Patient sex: M
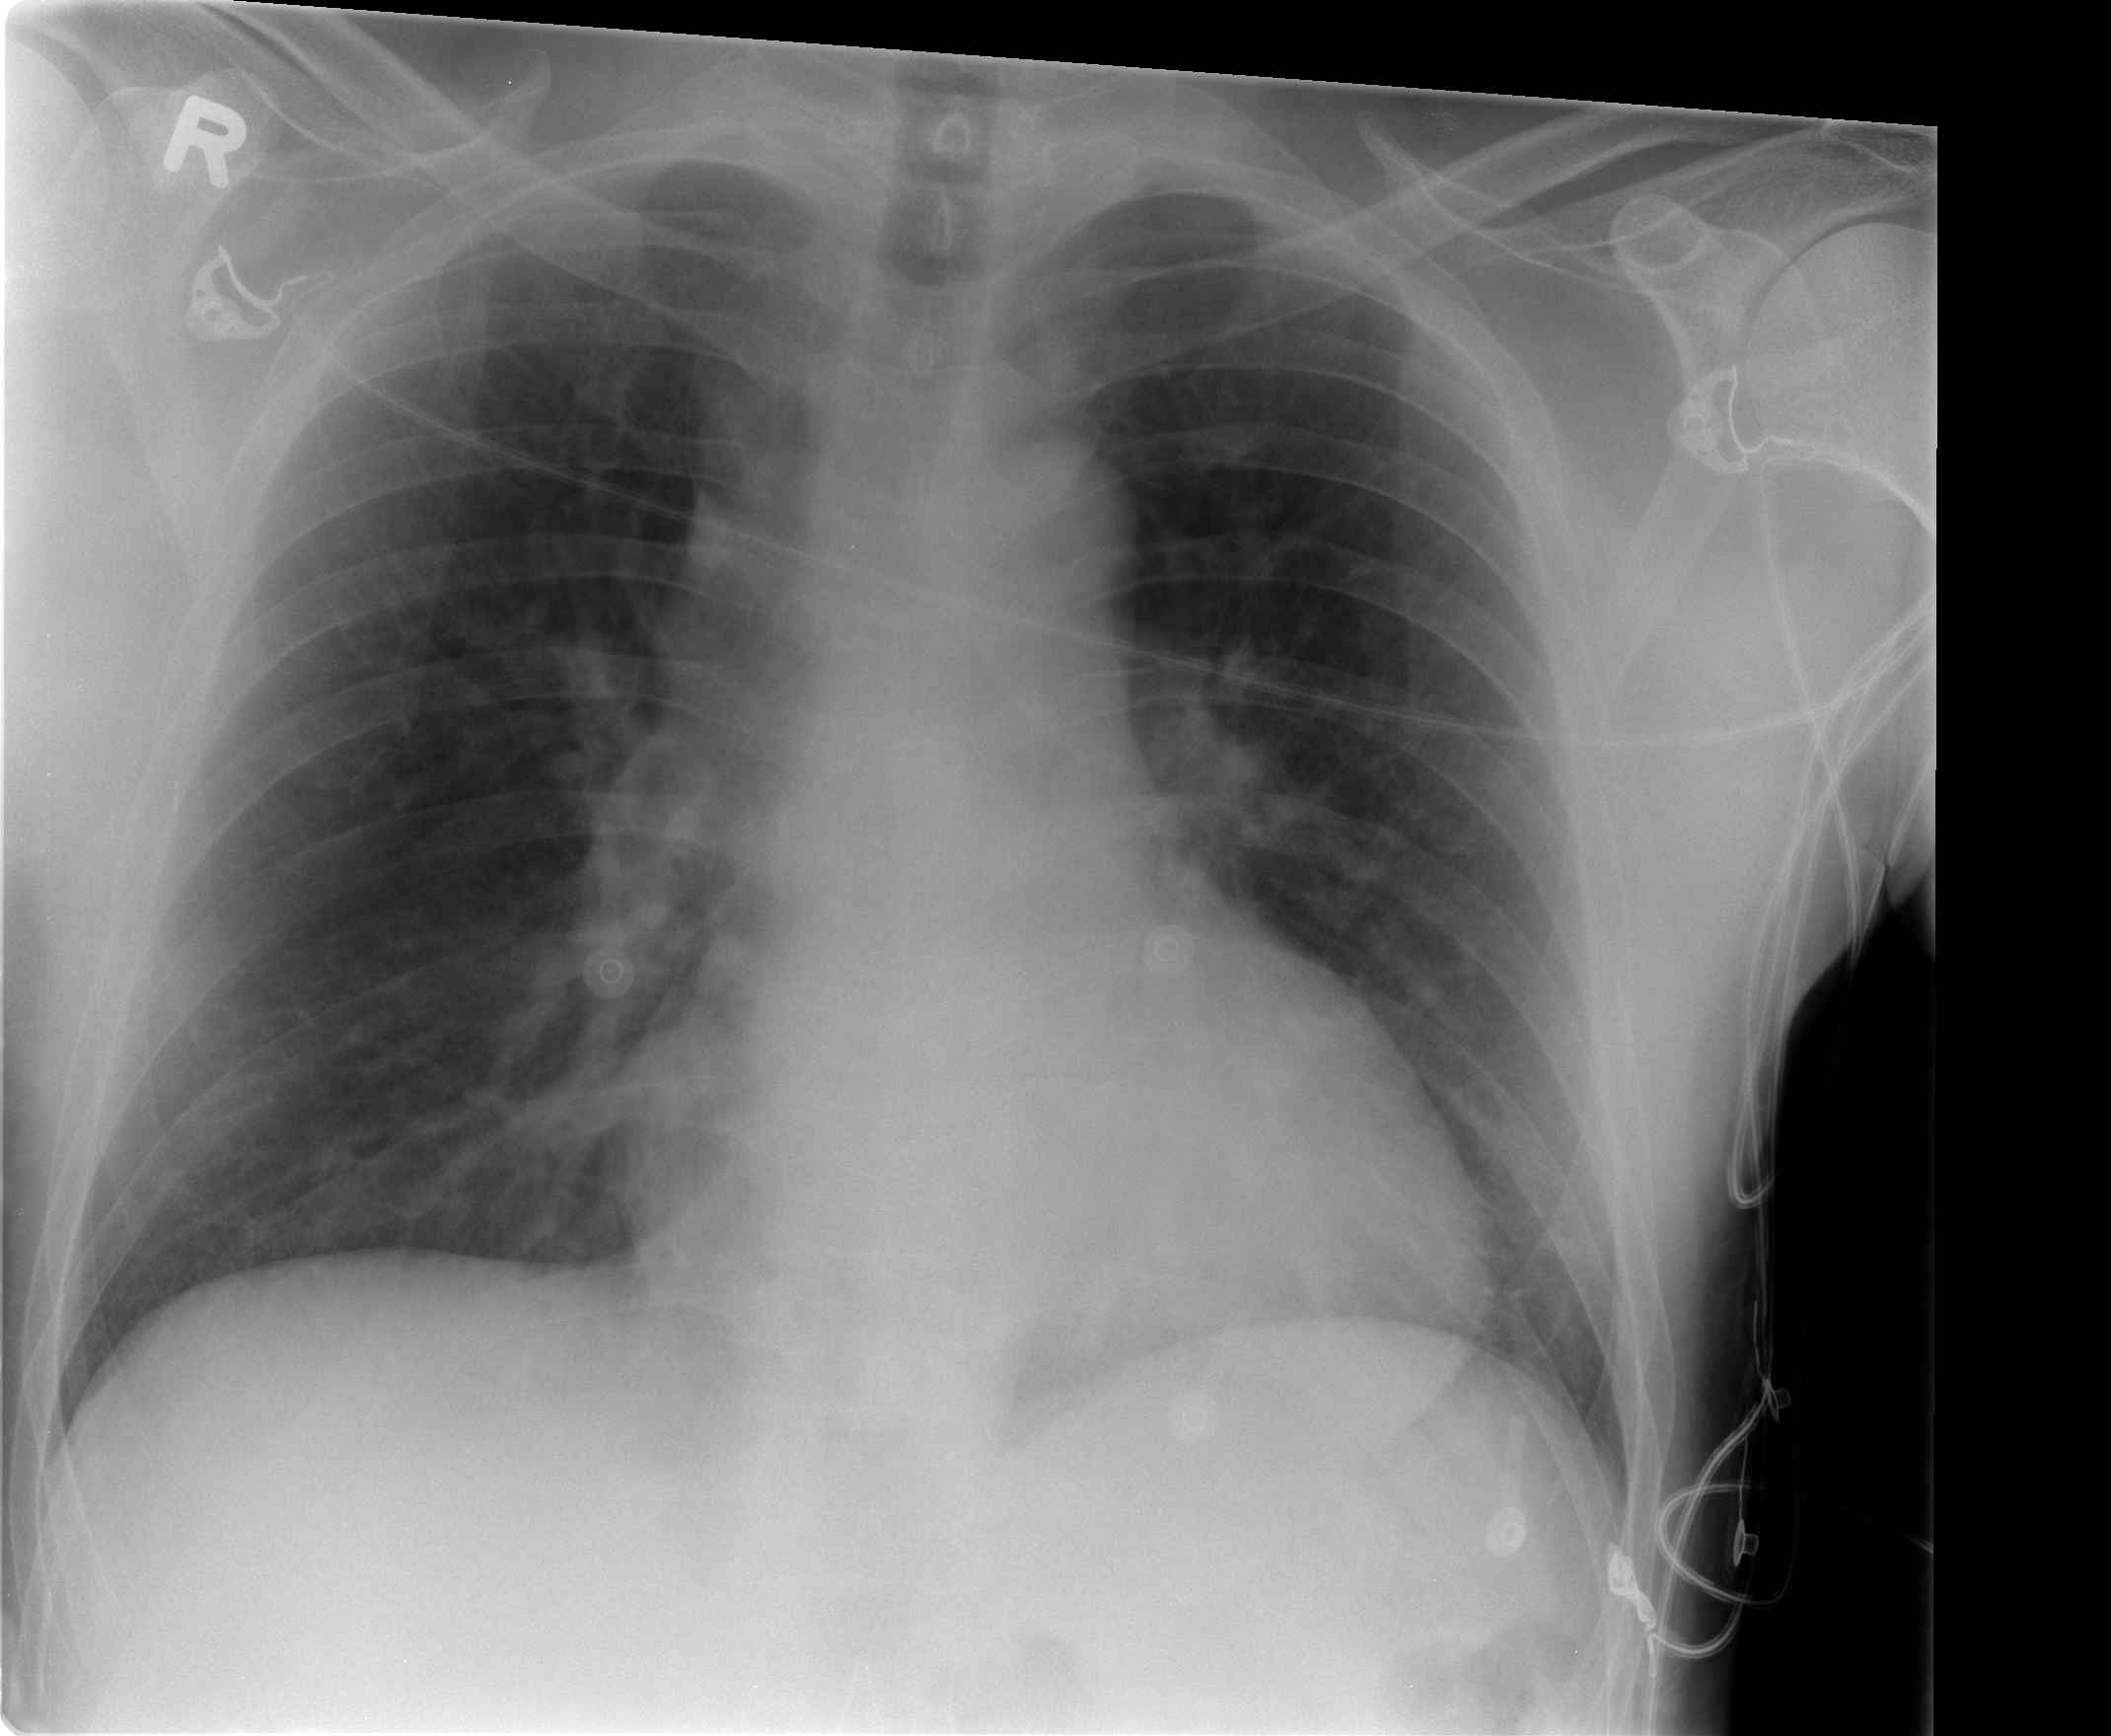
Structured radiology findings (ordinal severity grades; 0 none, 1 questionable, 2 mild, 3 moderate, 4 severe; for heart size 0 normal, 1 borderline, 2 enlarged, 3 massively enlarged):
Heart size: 0
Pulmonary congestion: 1
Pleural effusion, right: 0
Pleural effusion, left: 0
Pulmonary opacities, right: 0
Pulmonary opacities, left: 0
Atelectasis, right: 0
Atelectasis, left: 0